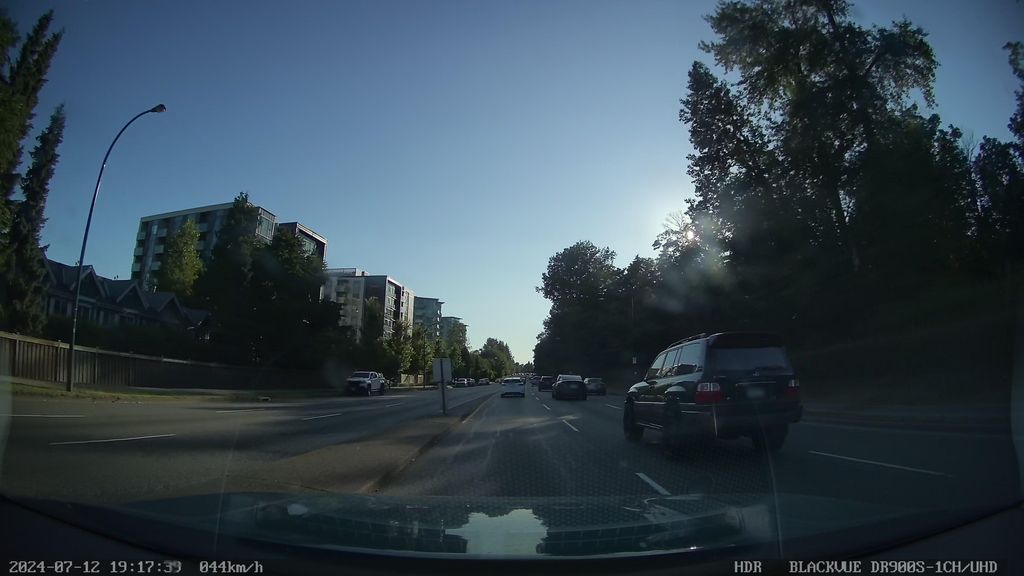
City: vancouver